Question: I am working on 2D rectangular packing. In order to minimize the length of the infinite sheet (Width is constant) by changing the order in which parts are placed. For example, we could place 11 parts in 11! ways.
I could label those parts and save all possible permutations using 'perms' function and run it one by one, but I need a large amount of memory even for 11 parts. I'd like to be able to do it for around 1000 parts.
Luckily, I don't need every possible sequence. I would like to index each permutation to a number. Test a random sequence and then use GA to converge the results to find the optimal sequence.
Therefore, I need a function which gives a specific permutation value when run for any number of times unlike 'randperm' function.
For example, 'function(5,6)' should always return say '[1 4 3 2 5 6]' for 6 parts. I don't need the sequences in a specific order, but the function should give the same sequence for same index. and also for some other index, the sequence should not be same as this one.
So far, I have used 'randperm' function to generate random sequence for around 2000 iterations and finding a best sequence out of it by comparing length, but this works only for few number of parts. Also using 'randperm' may result in repeated sequence instead of unique sequence.
Here's a picture of what I have done.

I can't save the outputs of 'randperm' because I won't have a searchable function space. I don't want to find the length of the sheet for all sequences. I only need do it for certain sequence identified by certain index determined by genetic algorithm. If I use 'randperm', I won't have the sequence for all indexes (even though I only need some of them).
For example, take some function, 'y = f(x)', in the range [0,10] say. For each value of x, I get a y. Here y is my sheet length. x is the index of permutation. For any x, I find its sequence (the specific permutation) and then its corresponding sheet length. Based on the results of some random values of x, GA will generate me a new list of x to find a more optimal y.
I need a function that duplicates 'perms', (I guess 'perms' are following the same order of permutations each time it is run because 'perms(1:4)' will yield same results when run any number of times) without actually storing the values.
Is there a way to write the function? If not, then how do i solve my problem?
In 'Genetic Algorithm', you need to crossover parents(permutations), But if you crossover permutations, you will get the numbers repeated. for eg:- crossing over '1 2 3 4' with '3 2 1 4' may result something like '3 2 3 4'. Therefore, to avoid repetition, i thought of indexing each parent to a number and then convert the number to binary form and then crossover the binary indices to get a new binary number then convert it back to decimal and find its specific permutation. But then later on, i discovered i could just use 'ordered crossover' of the permutations itself instead of crossing over their indices.
More details on 'Ordered Crossover' could be found <URL>
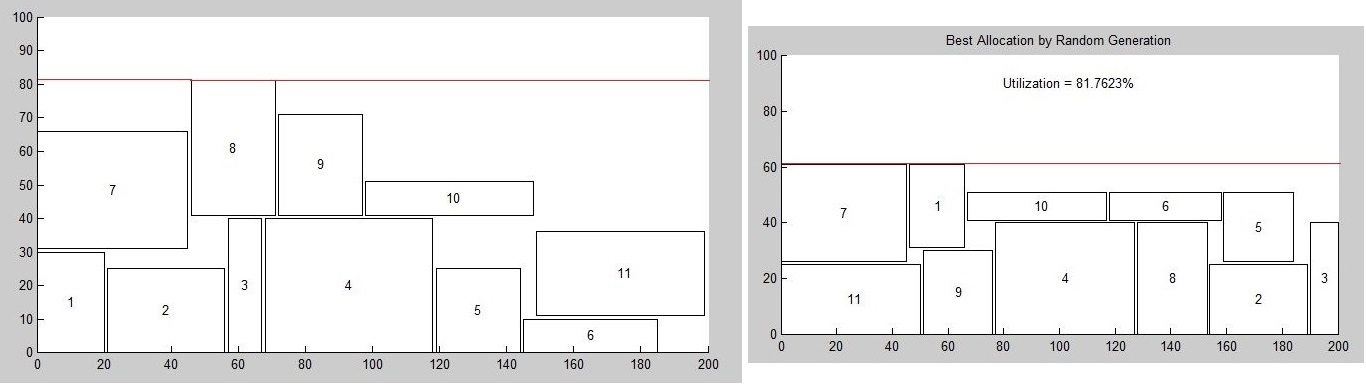
Answer: Below are two functions that together will generate permutations in lexographical order and return the nth permutation
For example, I can call
'''
nth_permutation(5, [1 2 3 4])
'''
And the output will be '[1 4 2 3]'
Intuitively, how long this method takes is linear in 'n'. The size of the set doesn't matter. I benchmarked 'nth_permutations(n, 1:1000)' averaged over 100 iterations and got the following graph

So timewise it seems okay.
'''
function [permutation] = nth_permutation(n, set)
%%NTH_PERMUTATION Generates n permutations of set in lexographical order and
%%outputs the last one
%% set is a 1 by m matrix
set = sort(set);
permutation = set; %First permutation
for ii=2:n
permutation = next_permute(permutation);
end
end
function [p] = next_permute(p)
%Following algorithm from https://en.wikipedia.org/wiki/Permutation#Generation_in_lexicographic_order
%Find the largest index k such that p[k] < p[k+1]
larger = p(1:end-1) < p(2:end);
k = max(find(larger));
%If no such index exists, the permutation is the last permutation.
if isempty(k)
display('Last permutation reached');
return
end
%Find the largest index l greater than k such that p[k] < p[l].
larger = [false(1, k) p(k+1:end) > p(k)];
l = max(find(larger));
%Swap the value of p[k] with that of p[l].
p([k, l]) = p([l, k]);
%Reverse the sequence from p[k + 1] up to and including the final element p[n].
p(k+1:end) = p(end👎k+1);
end
'''